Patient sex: M
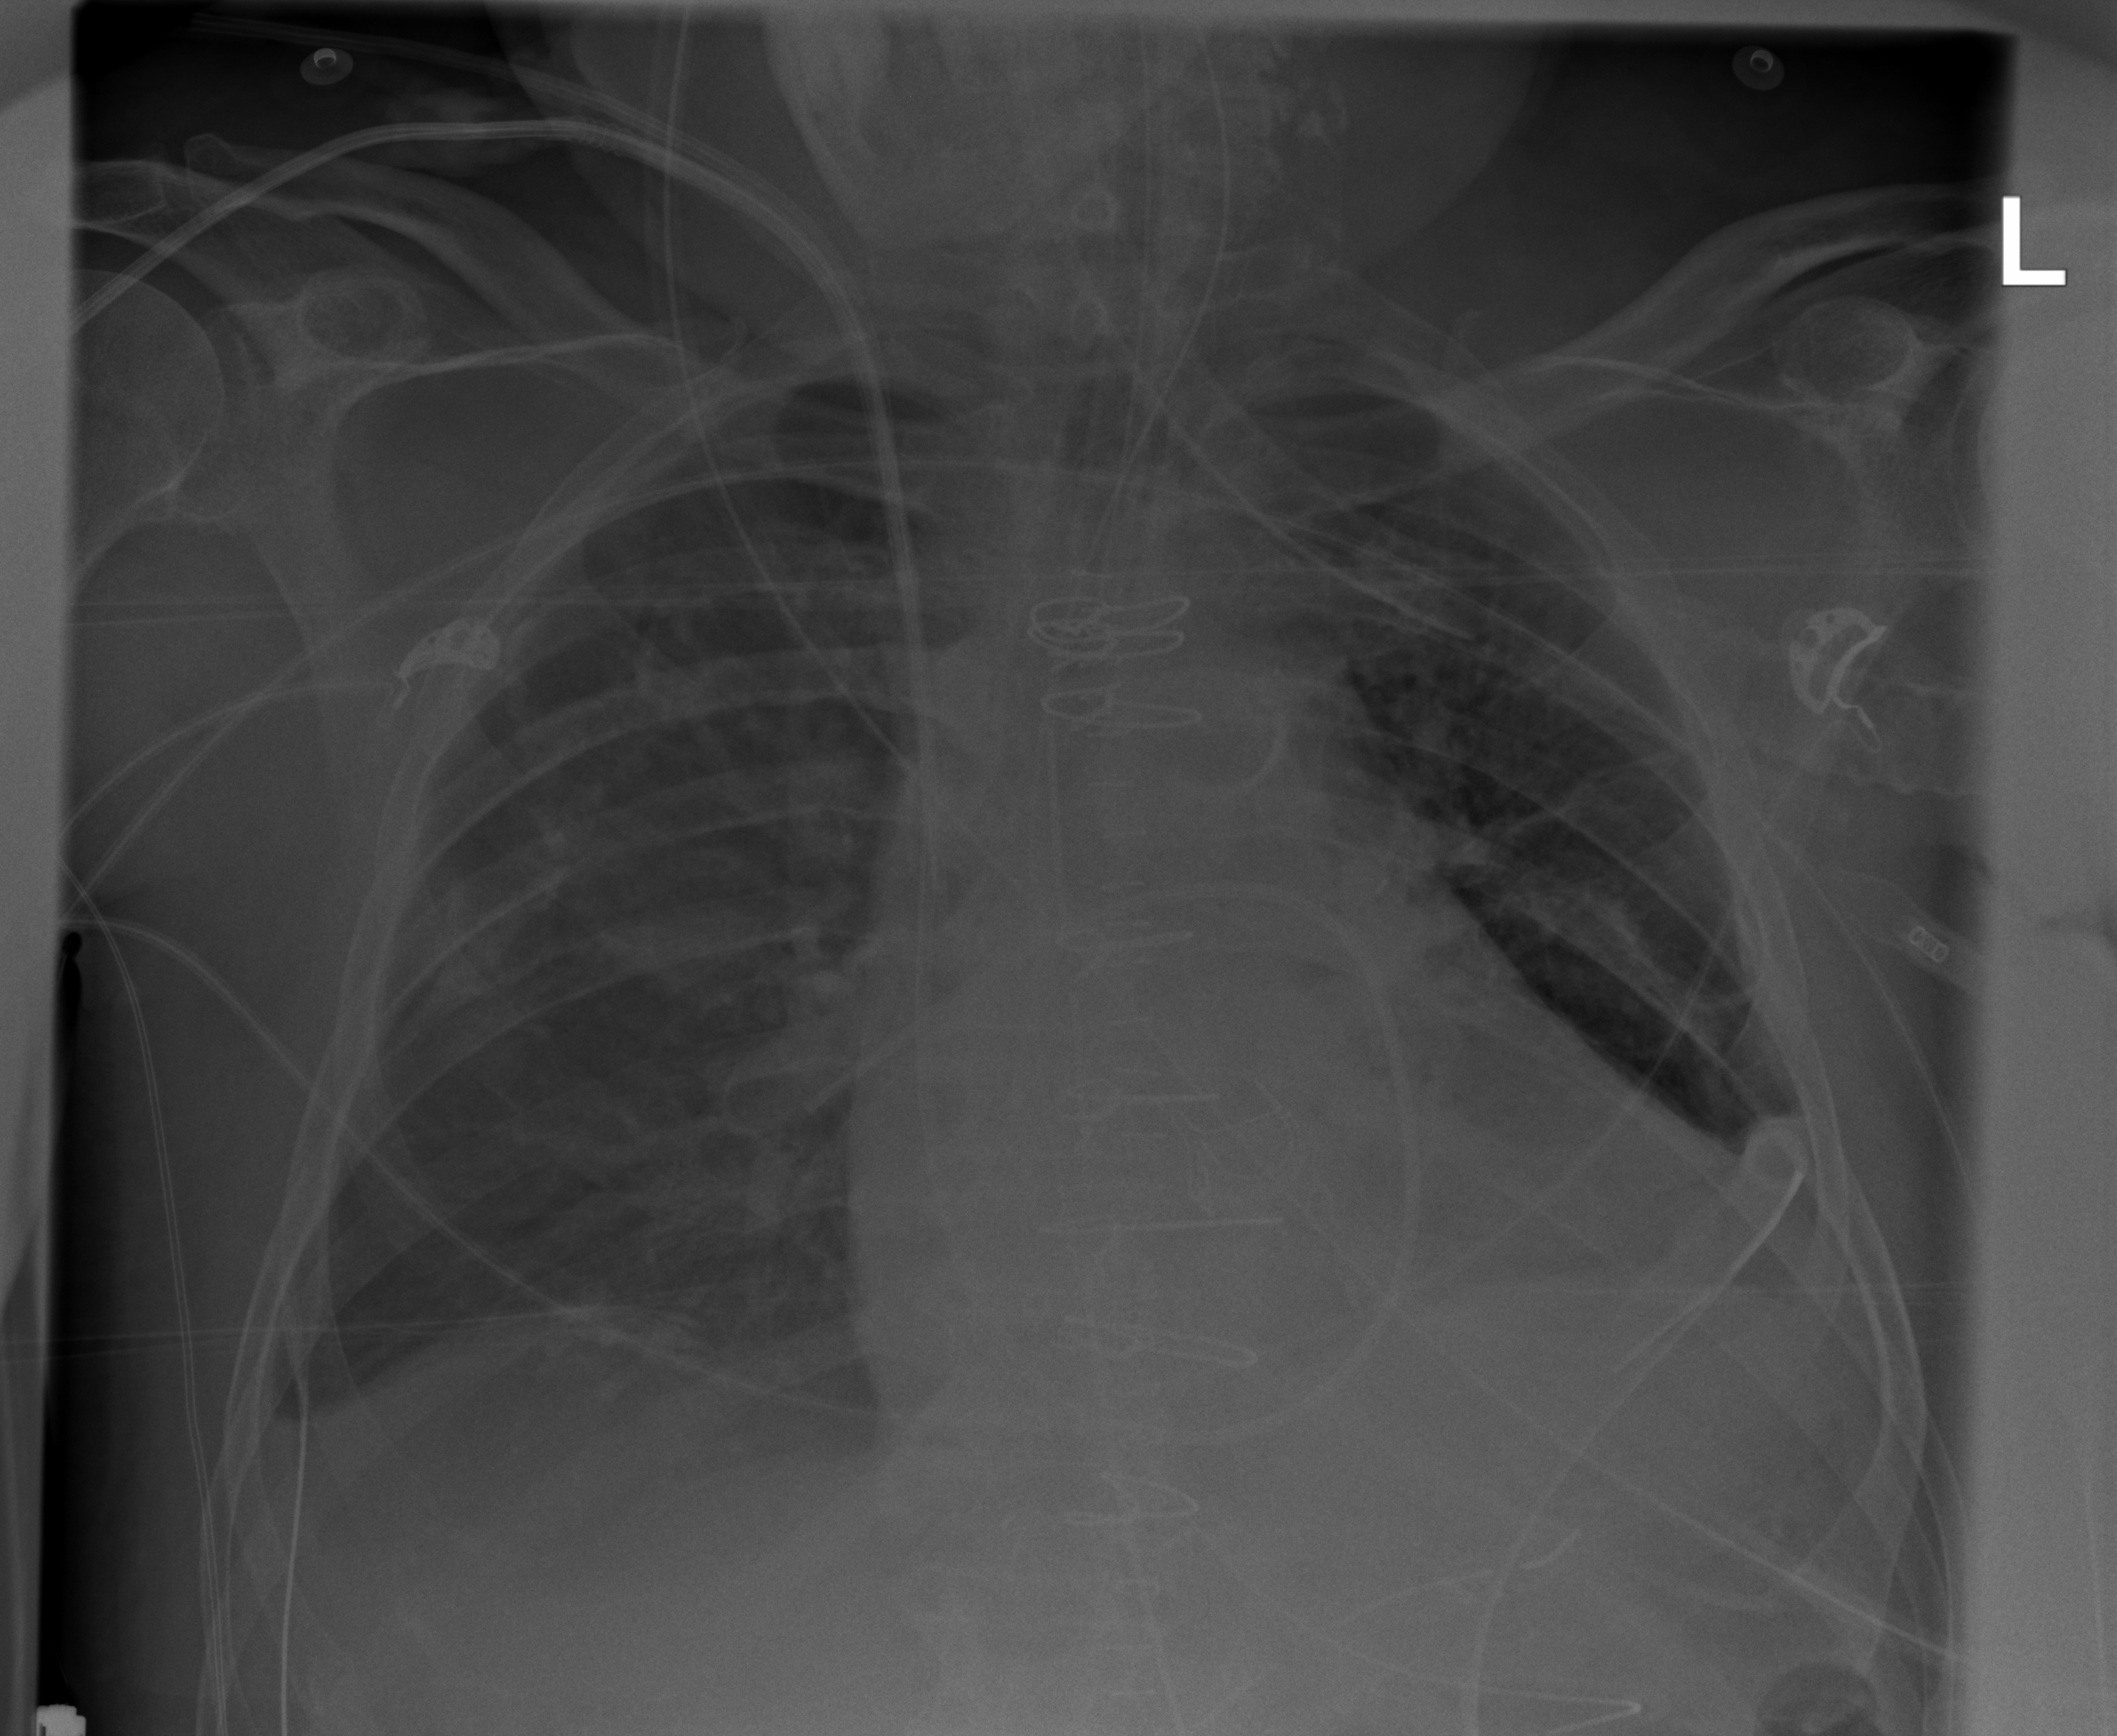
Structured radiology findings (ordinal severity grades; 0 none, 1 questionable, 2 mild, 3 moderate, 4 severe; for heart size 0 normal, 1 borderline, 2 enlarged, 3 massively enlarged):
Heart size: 2
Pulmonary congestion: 1
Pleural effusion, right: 2
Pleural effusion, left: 2
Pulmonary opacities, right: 0
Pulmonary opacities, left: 0
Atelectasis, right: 2
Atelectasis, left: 2